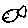
Label: fish